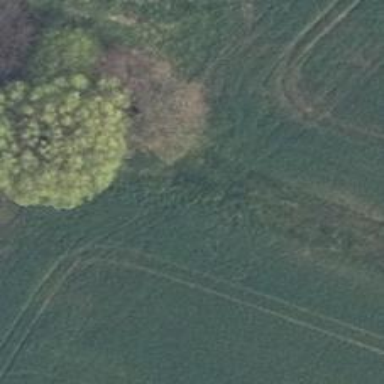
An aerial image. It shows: Grassy track with grade 5 track type.